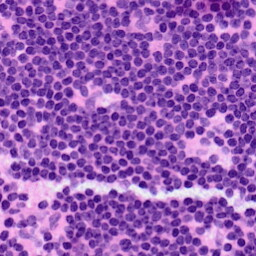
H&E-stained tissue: LymphNode